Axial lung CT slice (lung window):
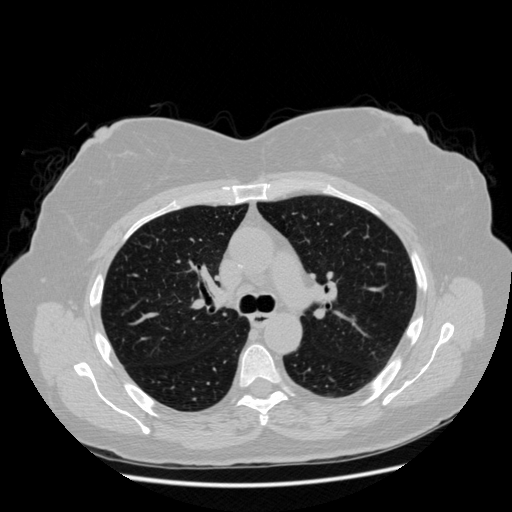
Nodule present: no